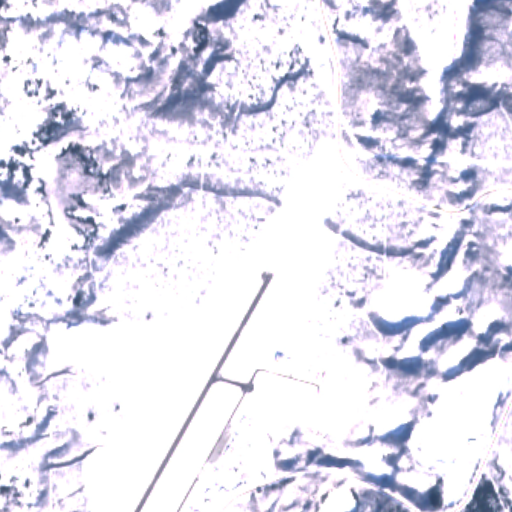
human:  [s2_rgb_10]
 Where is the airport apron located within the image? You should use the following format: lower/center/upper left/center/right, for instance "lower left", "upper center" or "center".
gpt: The airport apron is located in the lower center of the image.
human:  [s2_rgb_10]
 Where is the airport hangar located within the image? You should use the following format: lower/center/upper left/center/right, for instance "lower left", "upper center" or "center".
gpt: The airport hangar is located in the lower center of the image.
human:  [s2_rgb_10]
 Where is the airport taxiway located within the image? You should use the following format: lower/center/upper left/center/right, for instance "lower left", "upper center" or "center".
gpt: The airport taxiway is located in the lower left of the image.
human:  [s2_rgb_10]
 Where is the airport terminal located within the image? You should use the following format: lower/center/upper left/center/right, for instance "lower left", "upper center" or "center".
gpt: The airport terminal is located in the lower center of the image.
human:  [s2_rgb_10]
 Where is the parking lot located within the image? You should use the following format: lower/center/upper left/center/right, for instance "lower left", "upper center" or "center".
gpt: The parking lot is located in the lower center of the image.
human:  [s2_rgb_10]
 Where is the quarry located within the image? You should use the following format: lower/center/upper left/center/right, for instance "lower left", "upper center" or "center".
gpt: The quarry is located in the lower right of the image.
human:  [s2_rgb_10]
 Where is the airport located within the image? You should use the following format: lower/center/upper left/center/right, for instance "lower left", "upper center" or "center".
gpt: There is no airport in the image.